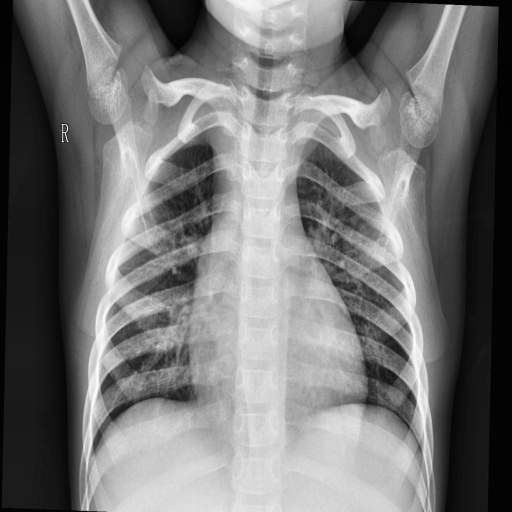
Finding: NORMAL